Interaction volume radius: 5 \u00c5
Interaction volume height: 20 \u00c5
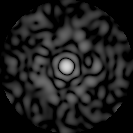
Disorder parameter: 0.8132